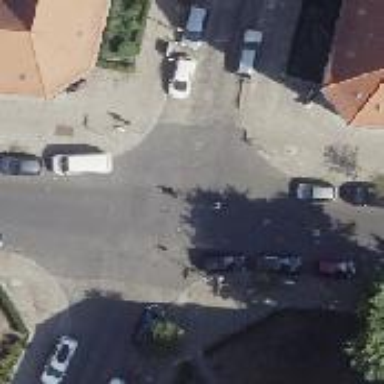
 and parallel parking lanes on both sides as well."